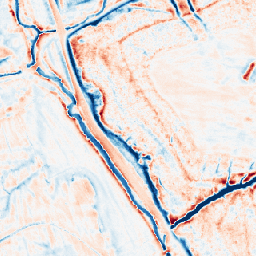
Category: edge_preserving
Decomposition family: guided
Decomposition parameters: radius: 4
eps: 0.1
Upsampling method: nearest
Upsampling parameters: scale: 8
Upsampling scale: 8